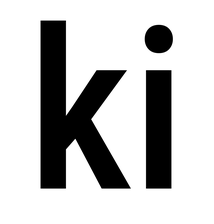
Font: Roboto_Condensed_Medium